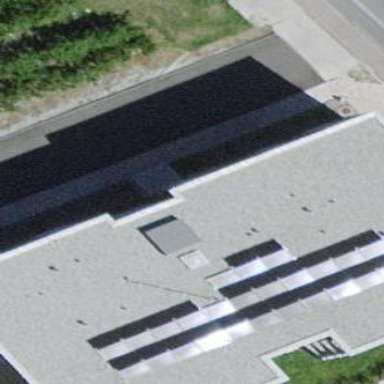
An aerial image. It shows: Apartment building with flat silver roof.